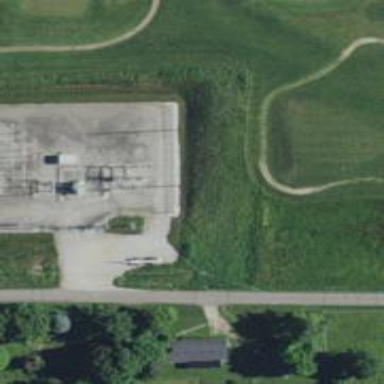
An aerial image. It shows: Power substation enclosed by fence.